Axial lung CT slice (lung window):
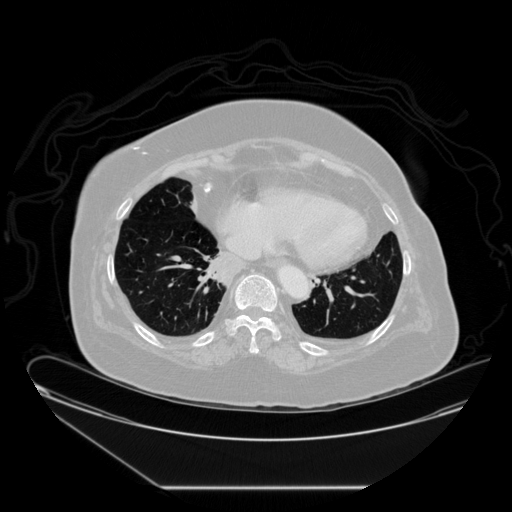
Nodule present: no